Question: I've upgraded gwt 2.5.1 to 2.6 and ever since the super dev mode launches, I can see bookmarklets at myApp:9876, the modules load, but there's no "compile" button when I click on "Dev Mode On". The code server loads ok, I can see permutations being compiled.
Relevant parts of the build.xml:
'''
<property name="cpstring" value="${toString:gwt-codeserver}" />
<target name="sdevmode" depends="build-dev">
<java failonerror="true" fork="true" classname="com.google.gwt.dev.codeserver.CodeServer">
<classpath>
<pathelement path="${cpstring}" />
</classpath>
<jvmarg value="-Dorg.mortbay.util.FileResource.checkAliases=false" />
<jvmarg value="-Xmx2g" />
<jvmarg value="-XX:MaxPermSize=256M" />
<jvmarg value="-XX:+UseParallelGC" />
<arg value="-bindAddress" />
<arg value="0.0.0.0" />
<arg value="-src" />
<arg value="${basedir}" />
<arg value="-workDir" />
<arg value="/tmp/test" />
<arg value="path.to.dev" />
</java>
</target>
<!-- Super Dev Mode -->
<add-linker name="xsiframe" />
<set-property name="compiler.useSourceMaps" value="true" />
<set-configuration-property name="devModeRedirectEnabled" value="true" />
<set-configuration-property name="gwt.superdevmode" value="on" />
<set-configuration-property name="devModeUrlWhitelistRegexp" value=".*" />
'''
When I inspect the super dev mode div I see an li element with a title "This Module doesn't have Super Dev Mode enabled". The source maps don't load either (server error : 500 ). Any ideas?
Btw: super dev mode launched from intelliJ 13.1 stopped working with this update too (I also updated SDK to 2.6, it made no difference). I haven't changed the configuration:
'''
vmoptions: -Xmx2g
devmode params: -bindAddress 0.0.0.0 -src path.to.my.src
'''
Gwtmodule to load points at my dev module and superdevmode is checked. The exception that I get;
'''
java.lang.RuntimeException: not found: includeSourceMapUrl
at com.google.gwt.dev.codeserver.Recompiler.overrideConfig(Recompiler.java:314)
at com.google.gwt.dev.codeserver.Recompiler.loadModule(Recompiler.java:254)
at com.google.gwt.dev.codeserver.Recompiler.compile(Recompiler.java:105)
at com.google.gwt.dev.codeserver.ModuleState.<init>(ModuleState.java:58)
at com.google.gwt.dev.codeserver.CodeServer.makeModules(CodeServer.java:120)
at com.google.gwt.dev.codeserver.CodeServer.start(CodeServer.java:95)
at com.google.gwt.dev.codeserver.CodeServer.main(CodeServer.java:71)
at com.google.gwt.dev.codeserver.CodeServer.main(CodeServer.java:49)
at sun.reflect.NativeMethodAccessorImpl.invoke0(Native Method)
at sun.reflect.NativeMethodAccessorImpl.invoke(NativeMethodAccessorImpl.java:57)
at sun.reflect.DelegatingMethodAccessorImpl.invoke(DelegatingMethodAccessorImpl.java:43)
at java.lang.reflect.Method.invoke(Method.java:606)
at com.intellij.rt.execution.application.AppMain.main(AppMain.java:134)
'''
Unfortunately I couldn't find much about why does it occur. IntelliJ superdevmode configuration:

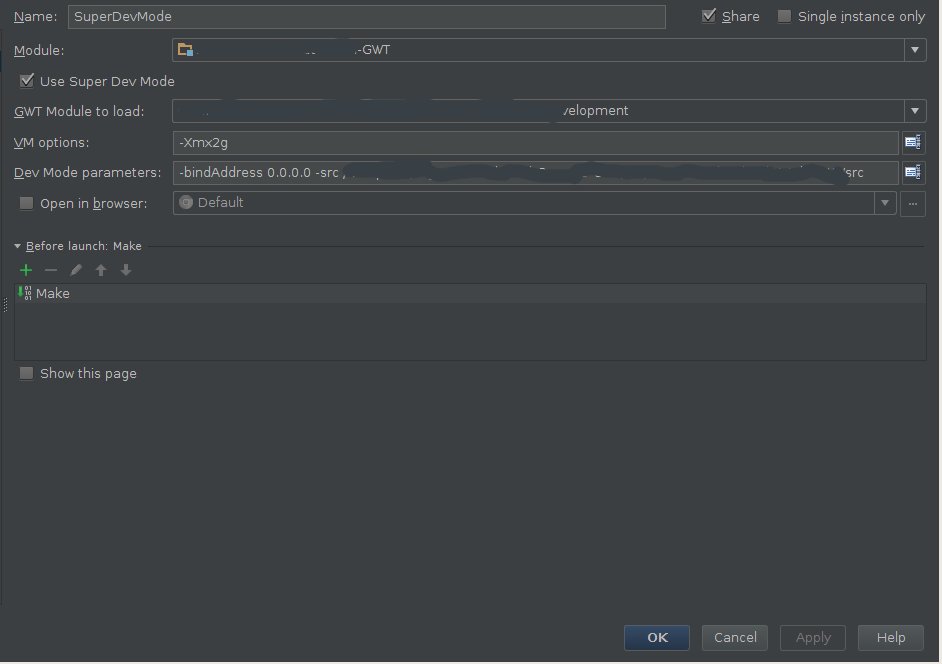
Answer: A colleague of mine got to the bottom of this. The main issue was the disabling superdevmode over https in 2.6 which was not the case in earlier releases. Here's the list of tweaks to get superdevmode and source maps working on GWT 2.6 over https:
1. Define a custom linker that's enabled on ssl pages: public class MyLinker extends CrossSiteIframeLinker { @Override
protected String getJsDevModeRedirectHookPermitted(LinkerContext context) {
return "$wnd.location.protocol == "http:" " +
"|| $wnd.location.protocol == "https:" " +
"|| $wnd.location.protocol == "file:"";
} }
2. Include it in your .xml <define-linker name="xsiframe" class="mypath.MyLinker" /> <add-linker name="xsiframe" />
3. Enable Source maps: <set-property name="compiler.useSourceMaps" value="true" /> <set-property name="compiler.useSymbolMaps" value="true"/>
4. Add a whitelisting regex to your dev.xml if you are not working on the local host: <set-configuration-property name="urlWhitelistingRegexp" value="http://(.*\.myDesktop\.myDomain|localhost)(:\d+)?/.*" />
5. Make sure that you are gwt codeserver is in the path.
Posting the answer hoping that some day, someone may find it useful.